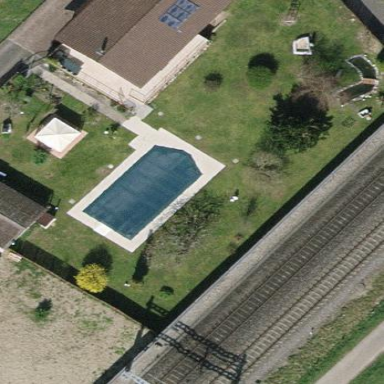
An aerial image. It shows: Swimming pool located in leisure land.